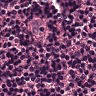
Metastatic tissue present: no